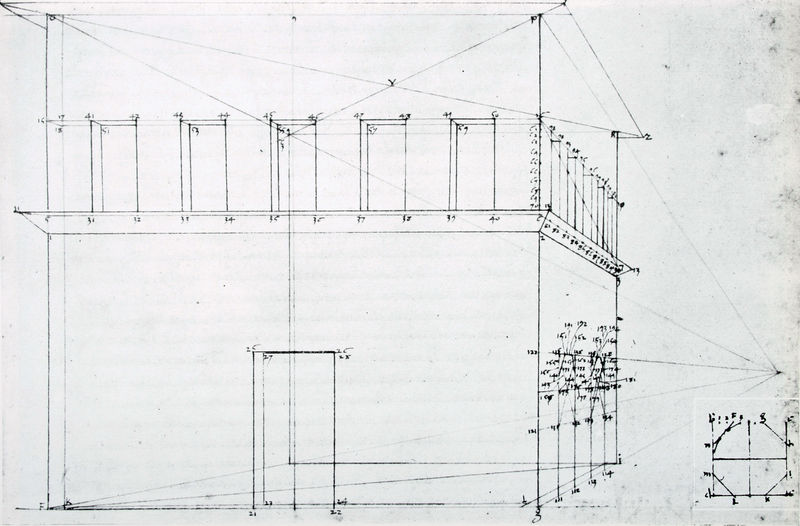
Titel: De Prospectiva Pingendi, Libro Secondo, Fig. XLI
Künstler: Piero della Francesca
Standort: Reggio Emilia
Institution: Biblioteca Panizzi
Schlagwörter: baum, weiß, bäume, stadt, fenster, grau, raum, schwarz, skizze, tür, zeichnung, zimmer, dach, gebäude, haus, masse, wand, architektur, band, rahmen, fünf, erde, boden, innen, blatt, pflanzen, renaissance, schrift, papier, ecke, ansicht, fassade, italien, perspektive, türen, studie, modern, mauer, linien, bordüre, zahlen, ziffern, striche, tor, halle, flucht, fluchtlinien, aufsicht, bögen, eingang, tusche, außen, palast, linie, zentralperspektive, stich, punkt, bleistift, entwurf, portal, öffnung, gesims, quader, zahl, fluchtpunkt, konstruktion, diagonale, plan, viereckig, nummerierung, geometrie, quadrat, viereck, bau, oktogon, grundriss, proportionen, öffnungen, aufriss, architekturzeichnung, winkel, statik, sockelzone, kubus, palladio, perspektivisch, beschriftet, berechnung, alberti, koordinaten, konstruiert, verhältnis, fluchtpunkte, hilfslinien, grösse, tsche, zentrale, ackteck, fluchtounkt, fronatl, bemaßung, teext, y